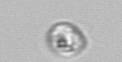
Label: Amoeba